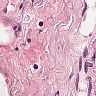
Metastatic tissue present: no